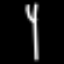
Label: fork